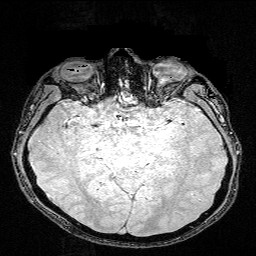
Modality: FLASH
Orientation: coronal
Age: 23
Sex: male